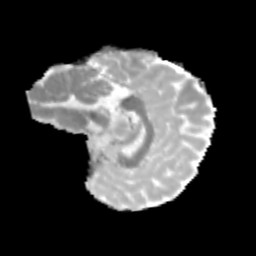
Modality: MD
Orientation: sagittal
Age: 11
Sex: male
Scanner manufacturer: siemens
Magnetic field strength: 3 T
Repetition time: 3.8 s
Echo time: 0.07 s